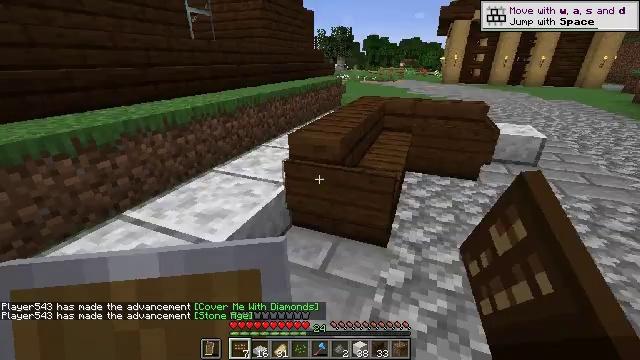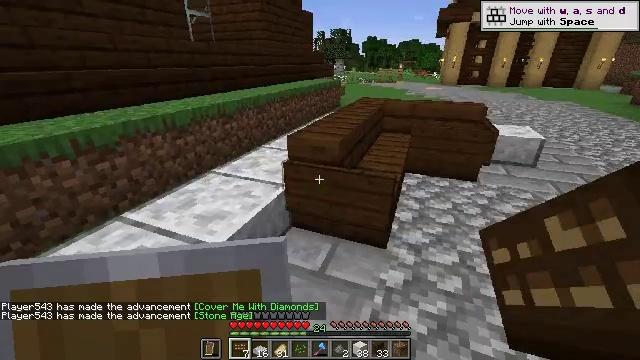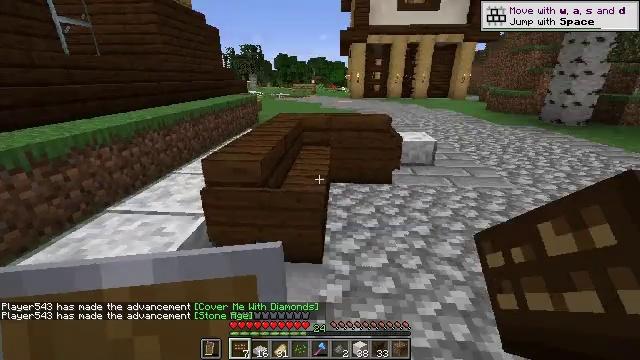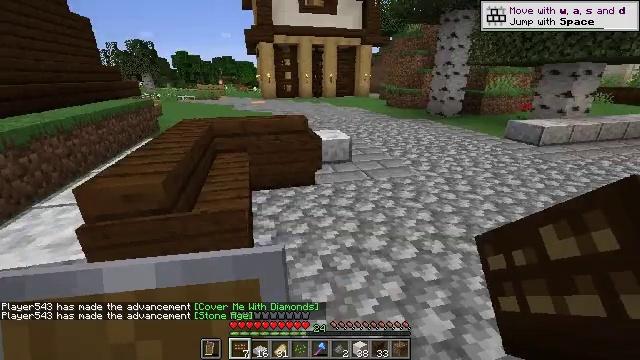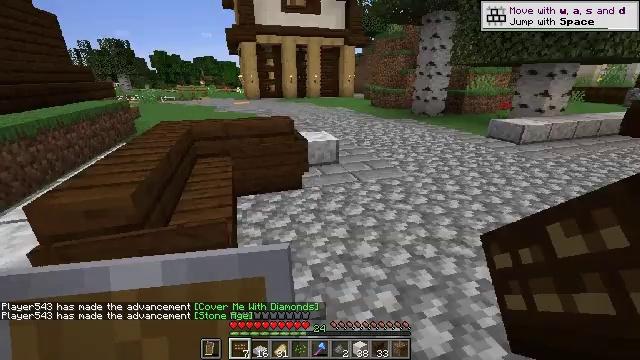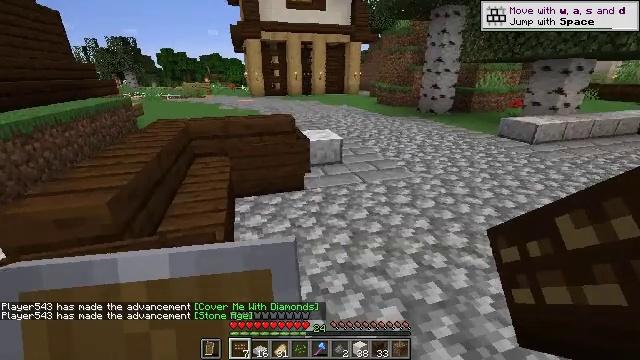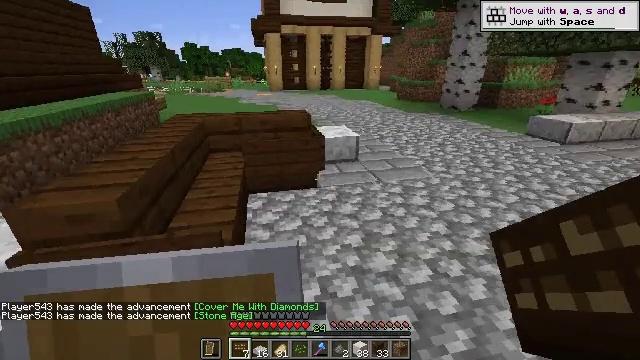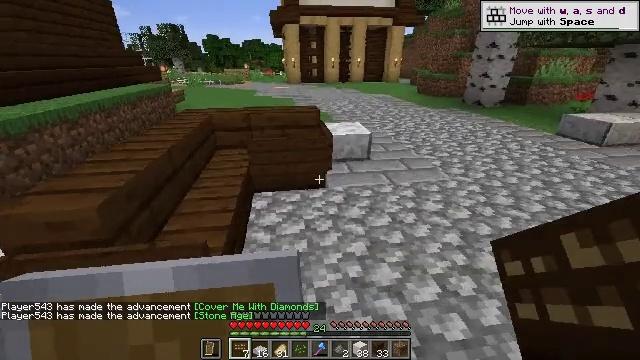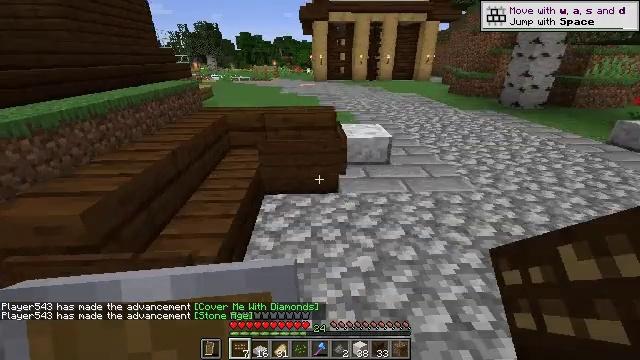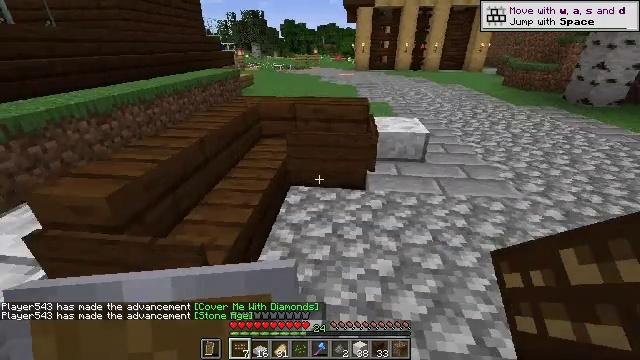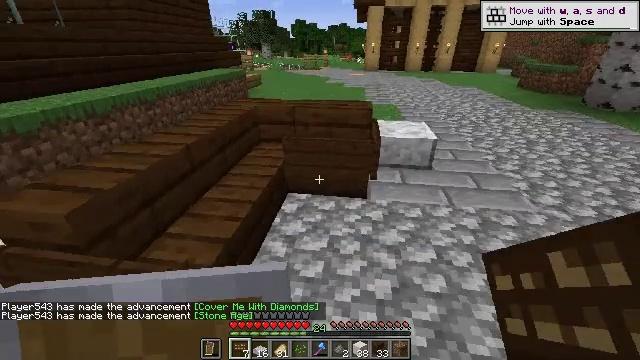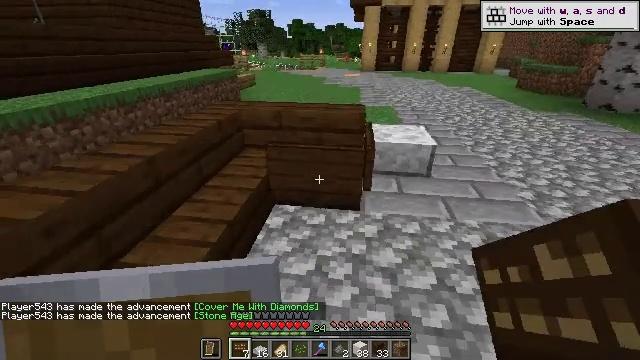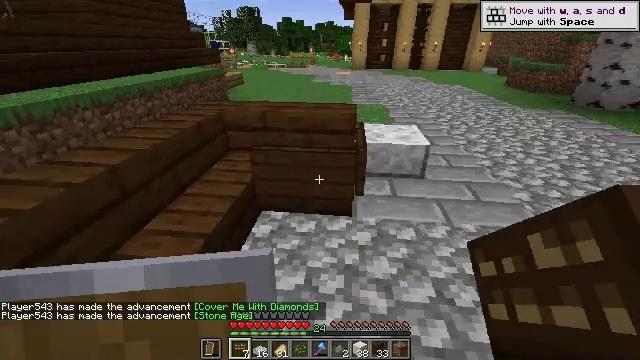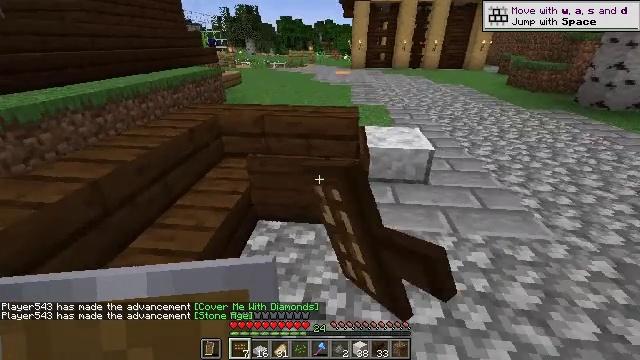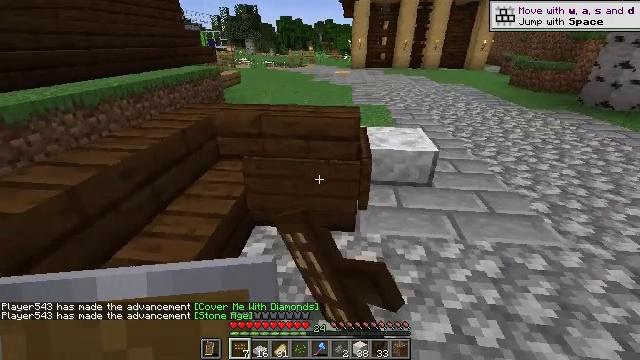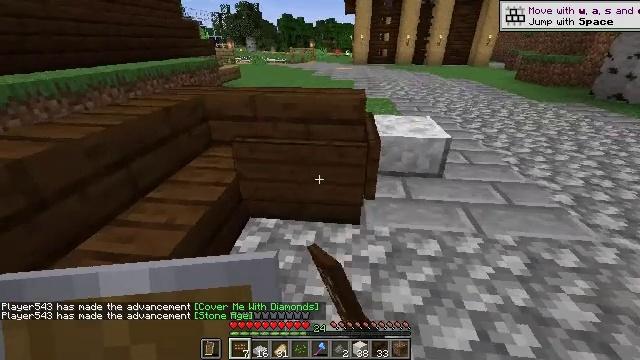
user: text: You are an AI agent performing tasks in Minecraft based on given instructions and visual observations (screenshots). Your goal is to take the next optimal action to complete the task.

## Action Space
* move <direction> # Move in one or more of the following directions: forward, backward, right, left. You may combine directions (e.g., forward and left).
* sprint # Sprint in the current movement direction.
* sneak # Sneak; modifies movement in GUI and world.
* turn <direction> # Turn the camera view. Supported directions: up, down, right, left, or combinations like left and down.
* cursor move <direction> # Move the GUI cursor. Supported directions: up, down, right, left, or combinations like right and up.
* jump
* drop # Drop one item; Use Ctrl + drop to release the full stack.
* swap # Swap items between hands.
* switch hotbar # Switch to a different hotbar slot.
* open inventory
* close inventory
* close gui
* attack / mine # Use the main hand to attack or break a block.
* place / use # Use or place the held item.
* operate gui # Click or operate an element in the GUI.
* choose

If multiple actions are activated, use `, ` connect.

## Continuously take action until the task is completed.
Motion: motion action
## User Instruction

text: Retrieve the dark oak wall sign from the wall.
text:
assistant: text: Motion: no_op
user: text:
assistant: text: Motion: move forward, turn right and up
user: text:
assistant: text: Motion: move forward, turn right
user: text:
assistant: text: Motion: move forward, turn right
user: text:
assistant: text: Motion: move forward and move right, turn left
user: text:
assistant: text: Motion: move forward and move right, turn left and down
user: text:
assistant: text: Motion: move forward and move right, turn left and down
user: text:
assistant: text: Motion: move forward and move right, turn left
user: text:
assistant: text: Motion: move forward, turn left and down
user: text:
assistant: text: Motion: move forward, turn left
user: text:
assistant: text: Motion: move forward
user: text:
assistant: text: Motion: move forward, turn right, attack / mine
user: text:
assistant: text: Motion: move forward, sneak, attack / mine
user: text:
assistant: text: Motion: move forward, sneak, attack / mine
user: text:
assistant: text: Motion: sneak, attack / mine
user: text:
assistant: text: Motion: sneak, turn left, attack / mine
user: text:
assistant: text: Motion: sneak, attack / mine
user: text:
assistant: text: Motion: sneak, attack / mine
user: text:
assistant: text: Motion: sneak, attack / mine
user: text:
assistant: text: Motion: sneak, attack / mine
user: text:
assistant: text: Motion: sneak, attack / mine
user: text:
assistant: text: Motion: sneak, attack / mine
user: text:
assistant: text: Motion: sneak, attack / mine
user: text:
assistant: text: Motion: sneak, attack / mine
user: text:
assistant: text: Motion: sneak, attack / mine
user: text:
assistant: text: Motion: sneak, attack / mine
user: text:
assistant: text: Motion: sneak, attack / mine
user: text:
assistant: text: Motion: sneak, attack / mine
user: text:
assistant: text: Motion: sneak, attack / mine
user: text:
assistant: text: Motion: move forward, sneak, attack / mine